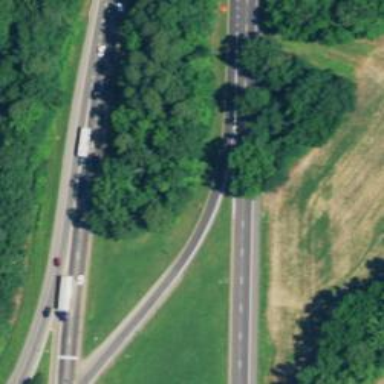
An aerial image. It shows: Trunk link highway.